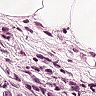
Metastatic tissue present: yes